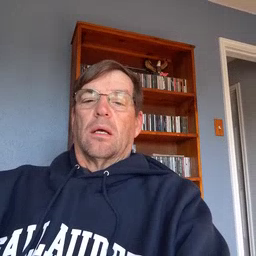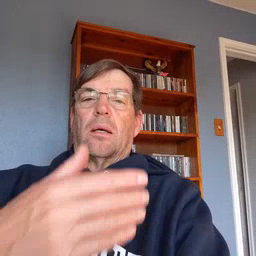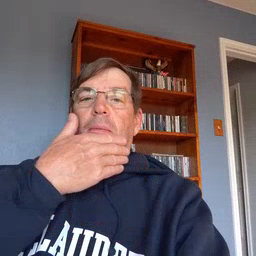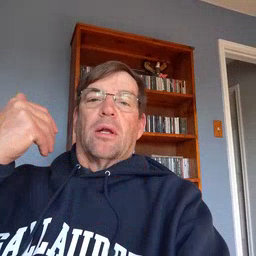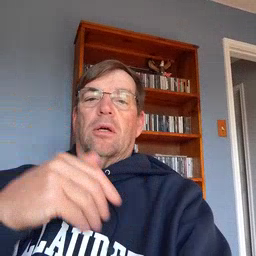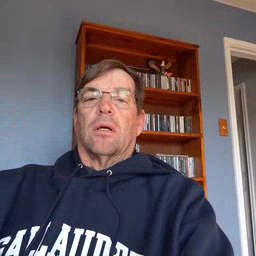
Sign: better